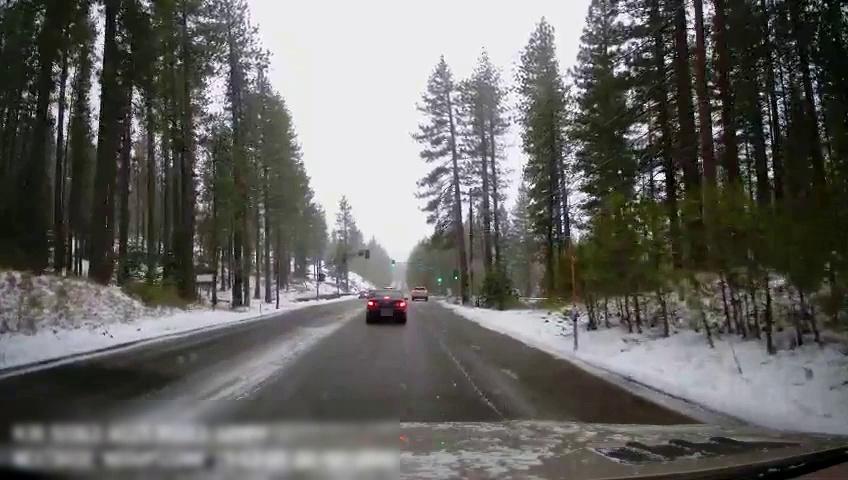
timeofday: Day
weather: Snowy
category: Drivable Space
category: Vehicles | SUV
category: Vehicles | Car
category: Lanes | Opposite Lane
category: Lanes | Opposite Lane
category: Lanes | Current Lane